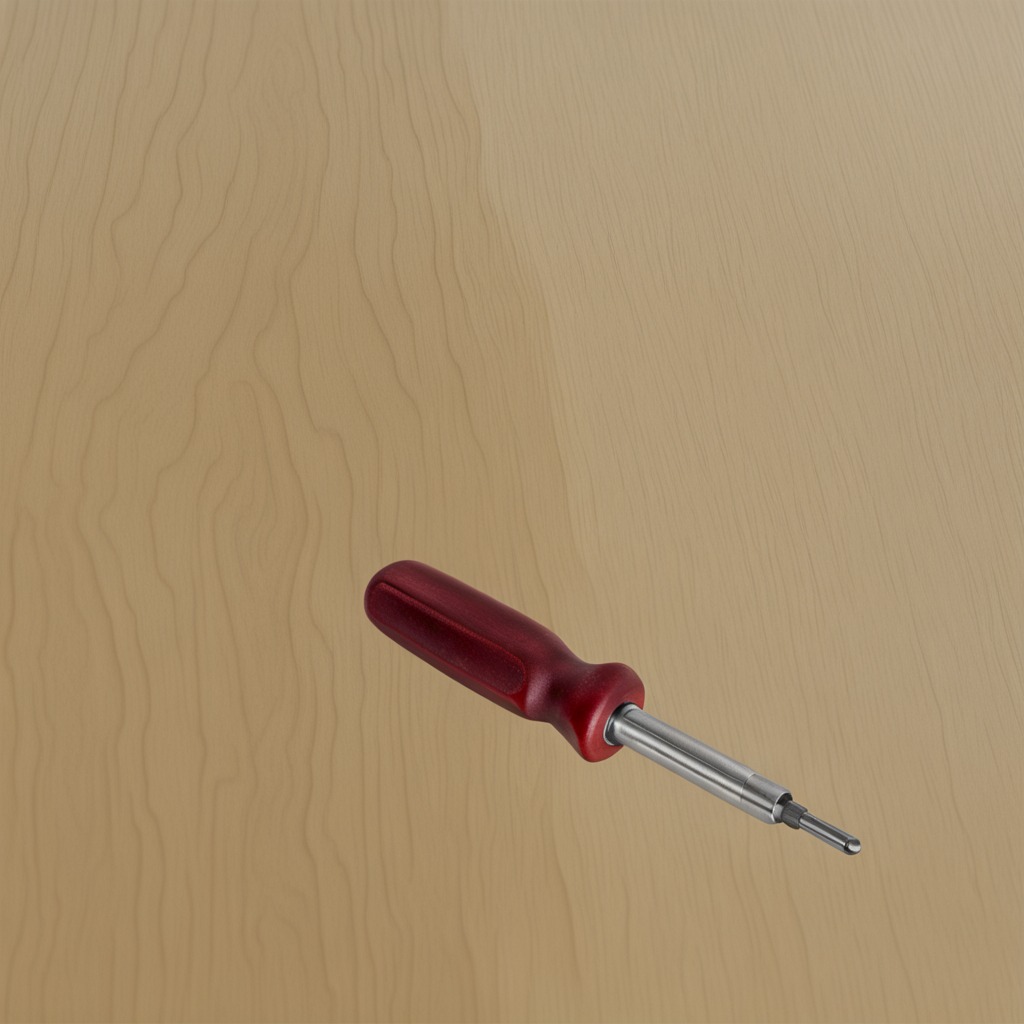
A screwdriver is lying on a plywood surface in a paint workshop lit by afternoon window light.